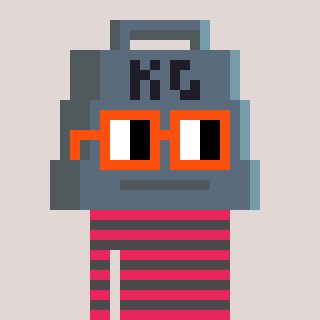
a pixel art character with square orange glasses, a weight-shaped head and a grayscale-colored body on a warm background